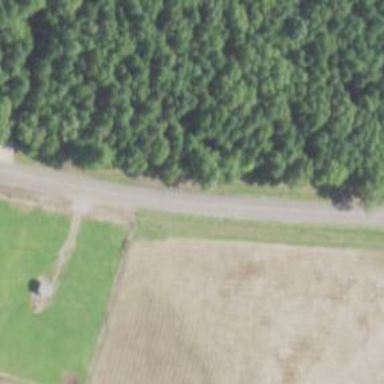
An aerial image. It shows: Secondary road.